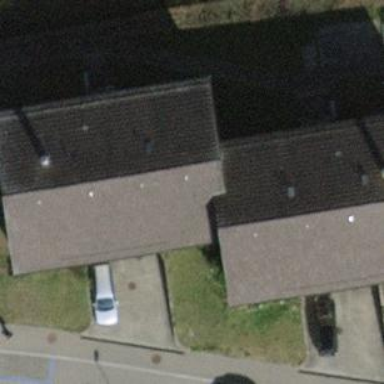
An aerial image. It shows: Tiled building with pitched roof.